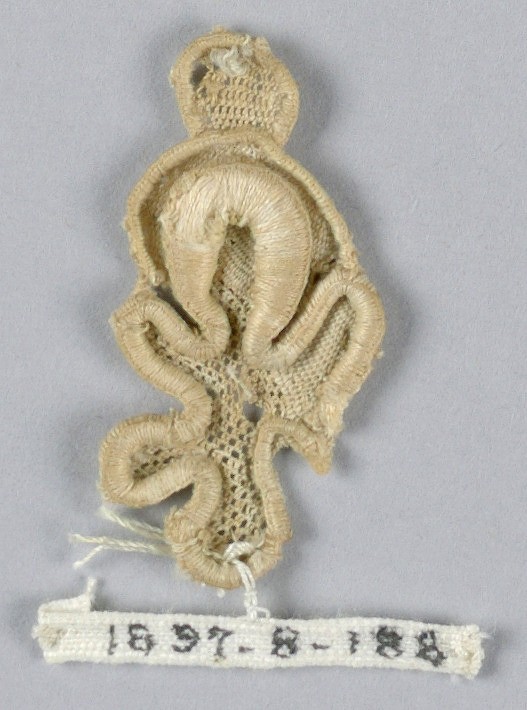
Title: Fragment
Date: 17th century
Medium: linen Technique: needle lace
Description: Fragment with a portion of a flower and deep scallops.